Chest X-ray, PA view. Patient: 48 years old, sex M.
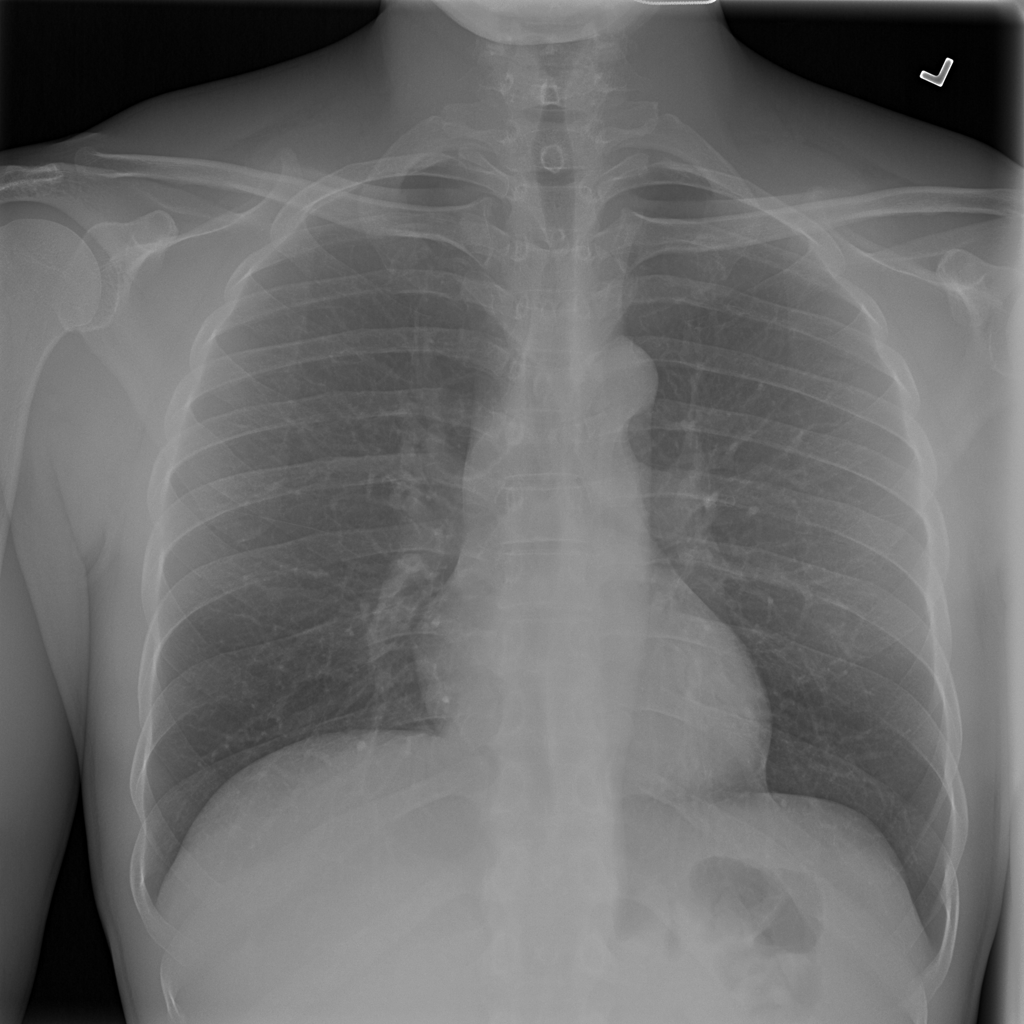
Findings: No Finding